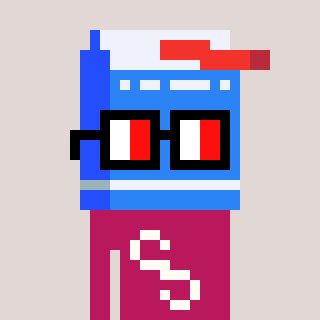
a pixel art character with square glasses with black frames and red eyes, a milk-shaped head and a darkpink-colored body on a warm background